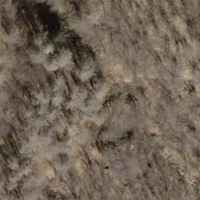
EUNIS habitat code: 44
Species observed at this site:
Digitalis purpurea